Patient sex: F
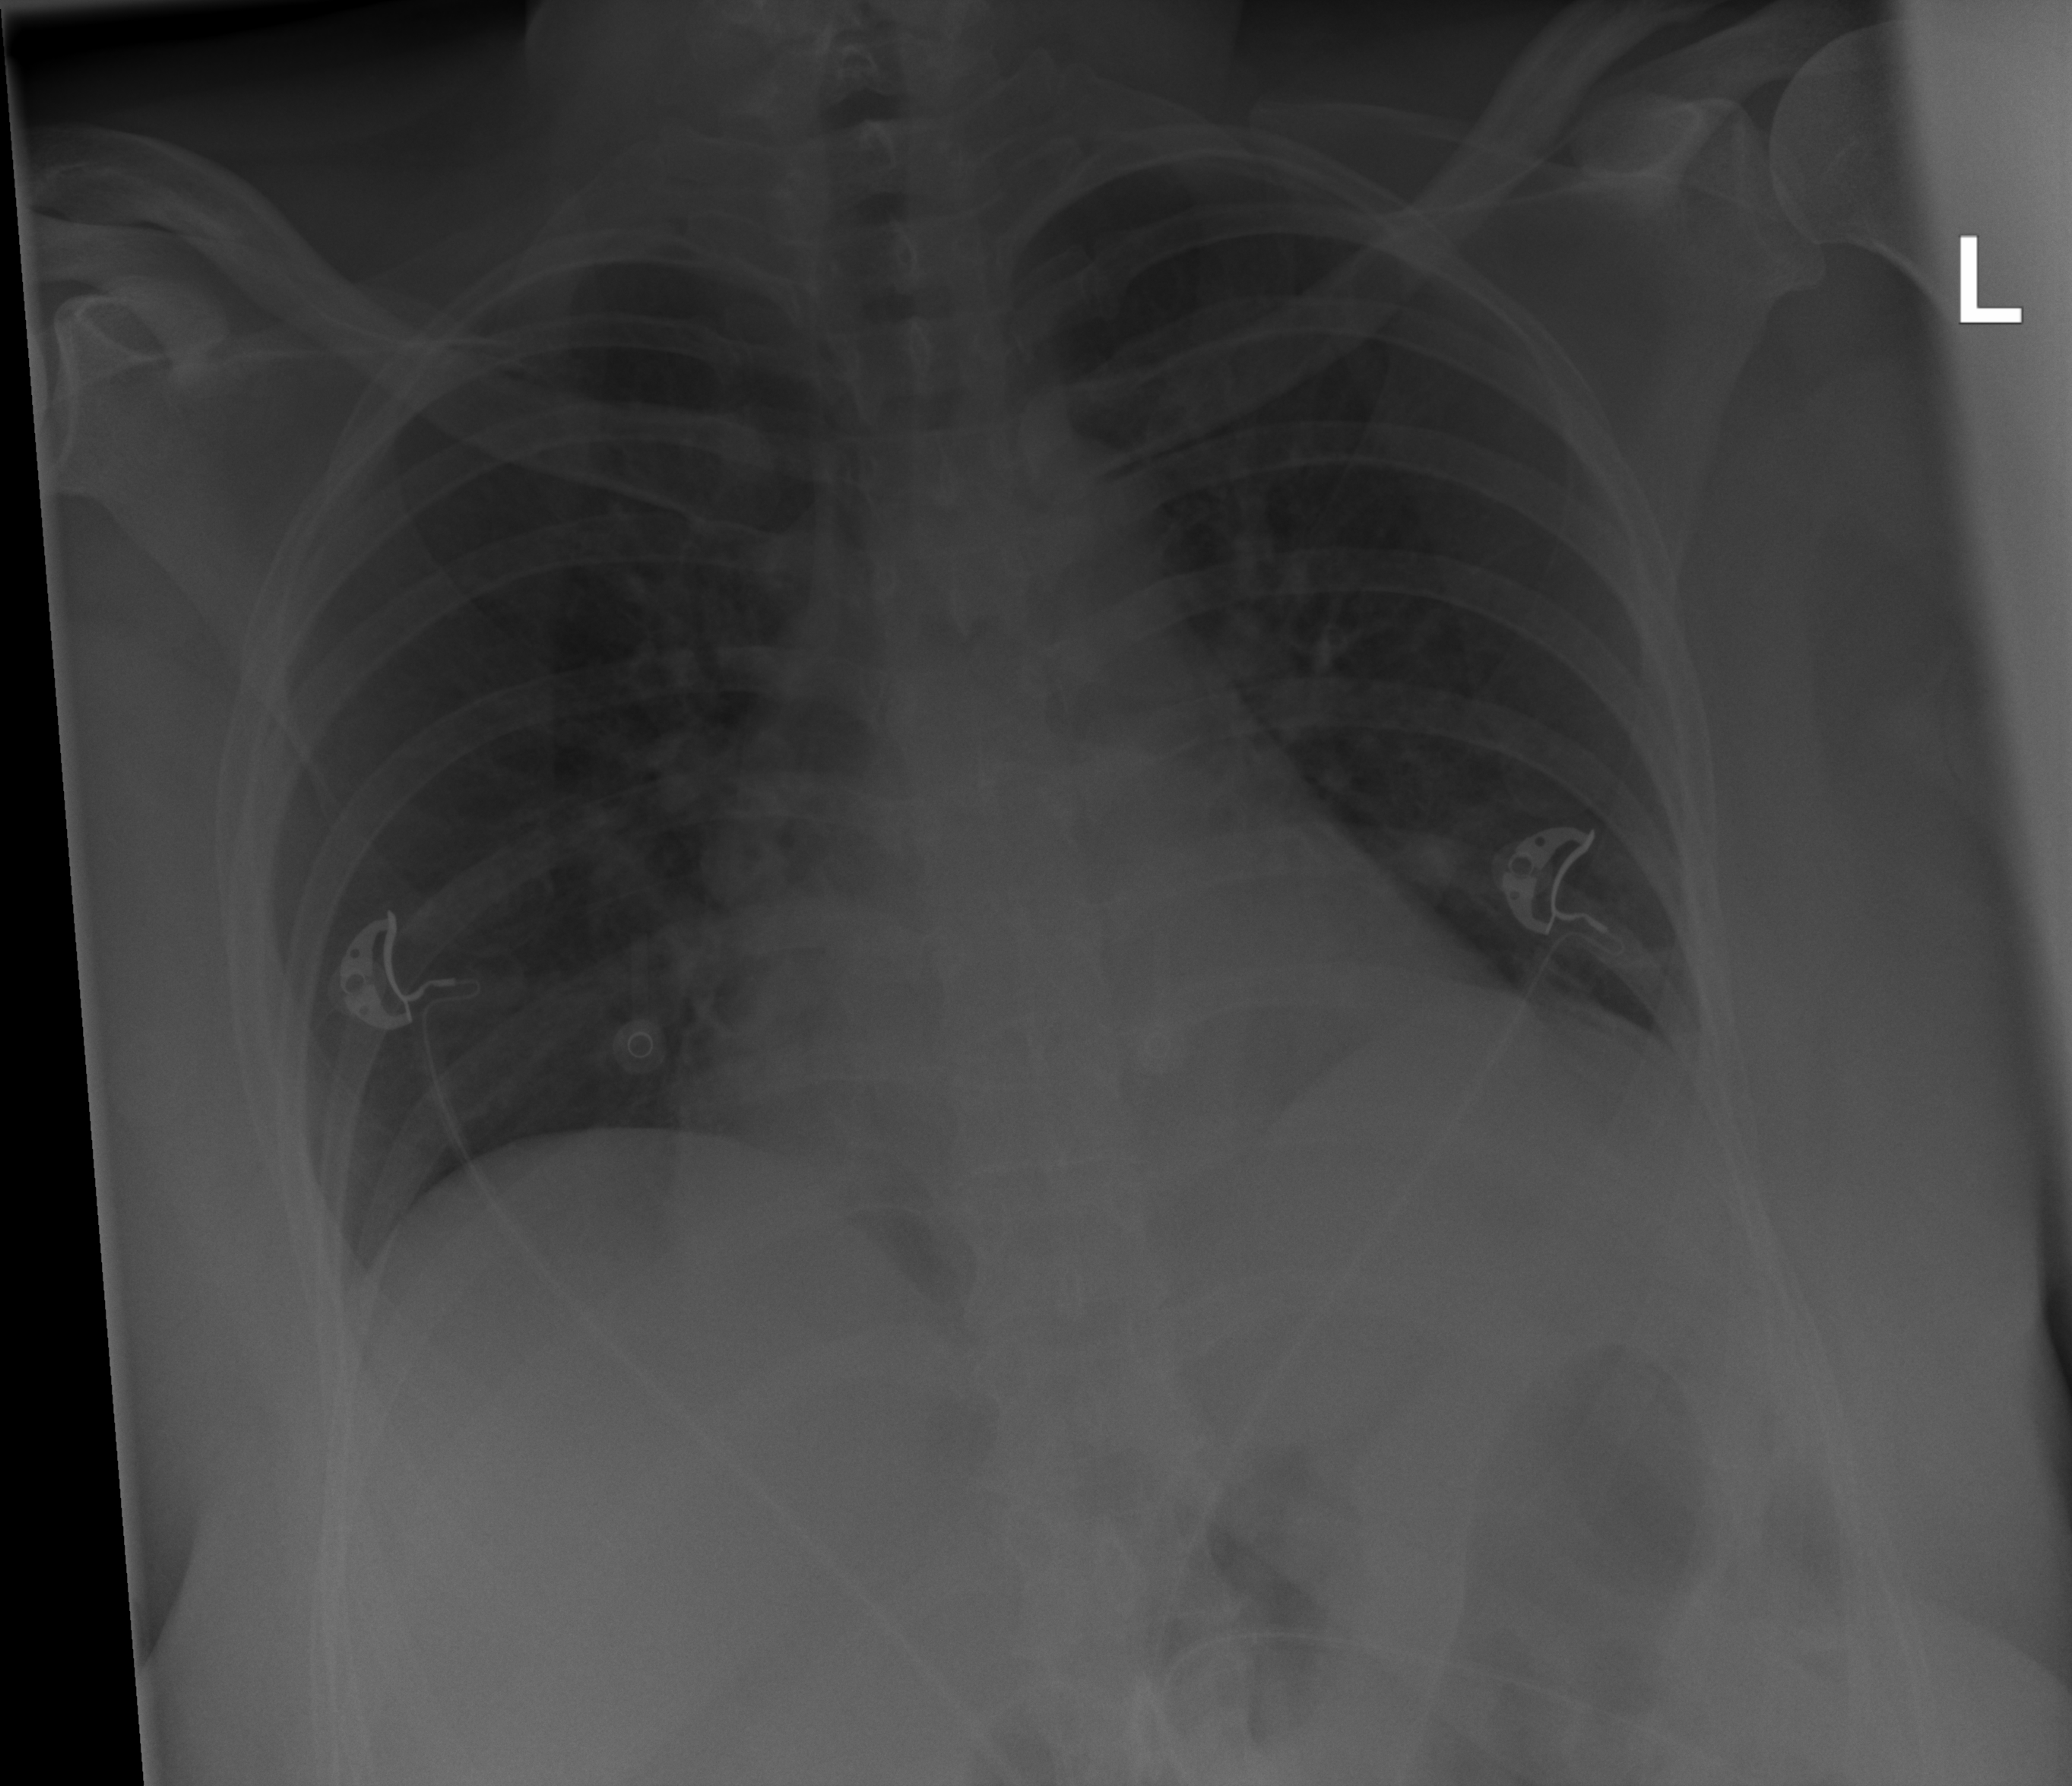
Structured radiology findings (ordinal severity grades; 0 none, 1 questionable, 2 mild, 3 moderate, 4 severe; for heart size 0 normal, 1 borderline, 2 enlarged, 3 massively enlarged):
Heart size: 2
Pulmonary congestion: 0
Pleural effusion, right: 0
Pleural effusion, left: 0
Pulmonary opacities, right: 0
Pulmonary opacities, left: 0
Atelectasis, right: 0
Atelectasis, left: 2